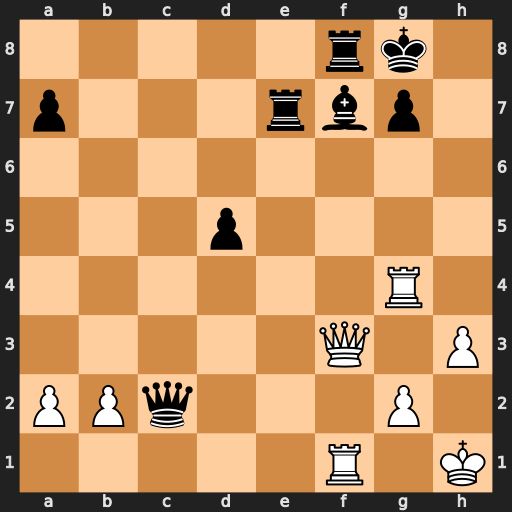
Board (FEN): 5rk1/p3rbp1/8/3p4/6R1/5Q1P/PPq3P1/5R1K
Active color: w
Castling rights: -
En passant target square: -
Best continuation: Qf6 Qh7 Qxe7